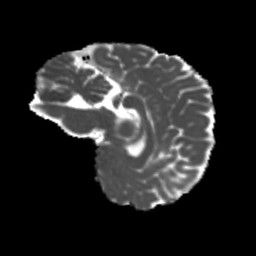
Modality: MD
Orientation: sagittal
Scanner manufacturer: siemens
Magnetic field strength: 3 T
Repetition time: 4 s
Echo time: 0.0594 s